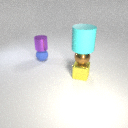
small purple metal cylinder above small blue rubber sphere